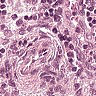
Metastatic tissue present: no